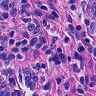
Metastatic tissue present: yes